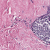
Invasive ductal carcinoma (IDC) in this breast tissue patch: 0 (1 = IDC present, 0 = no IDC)